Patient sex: M
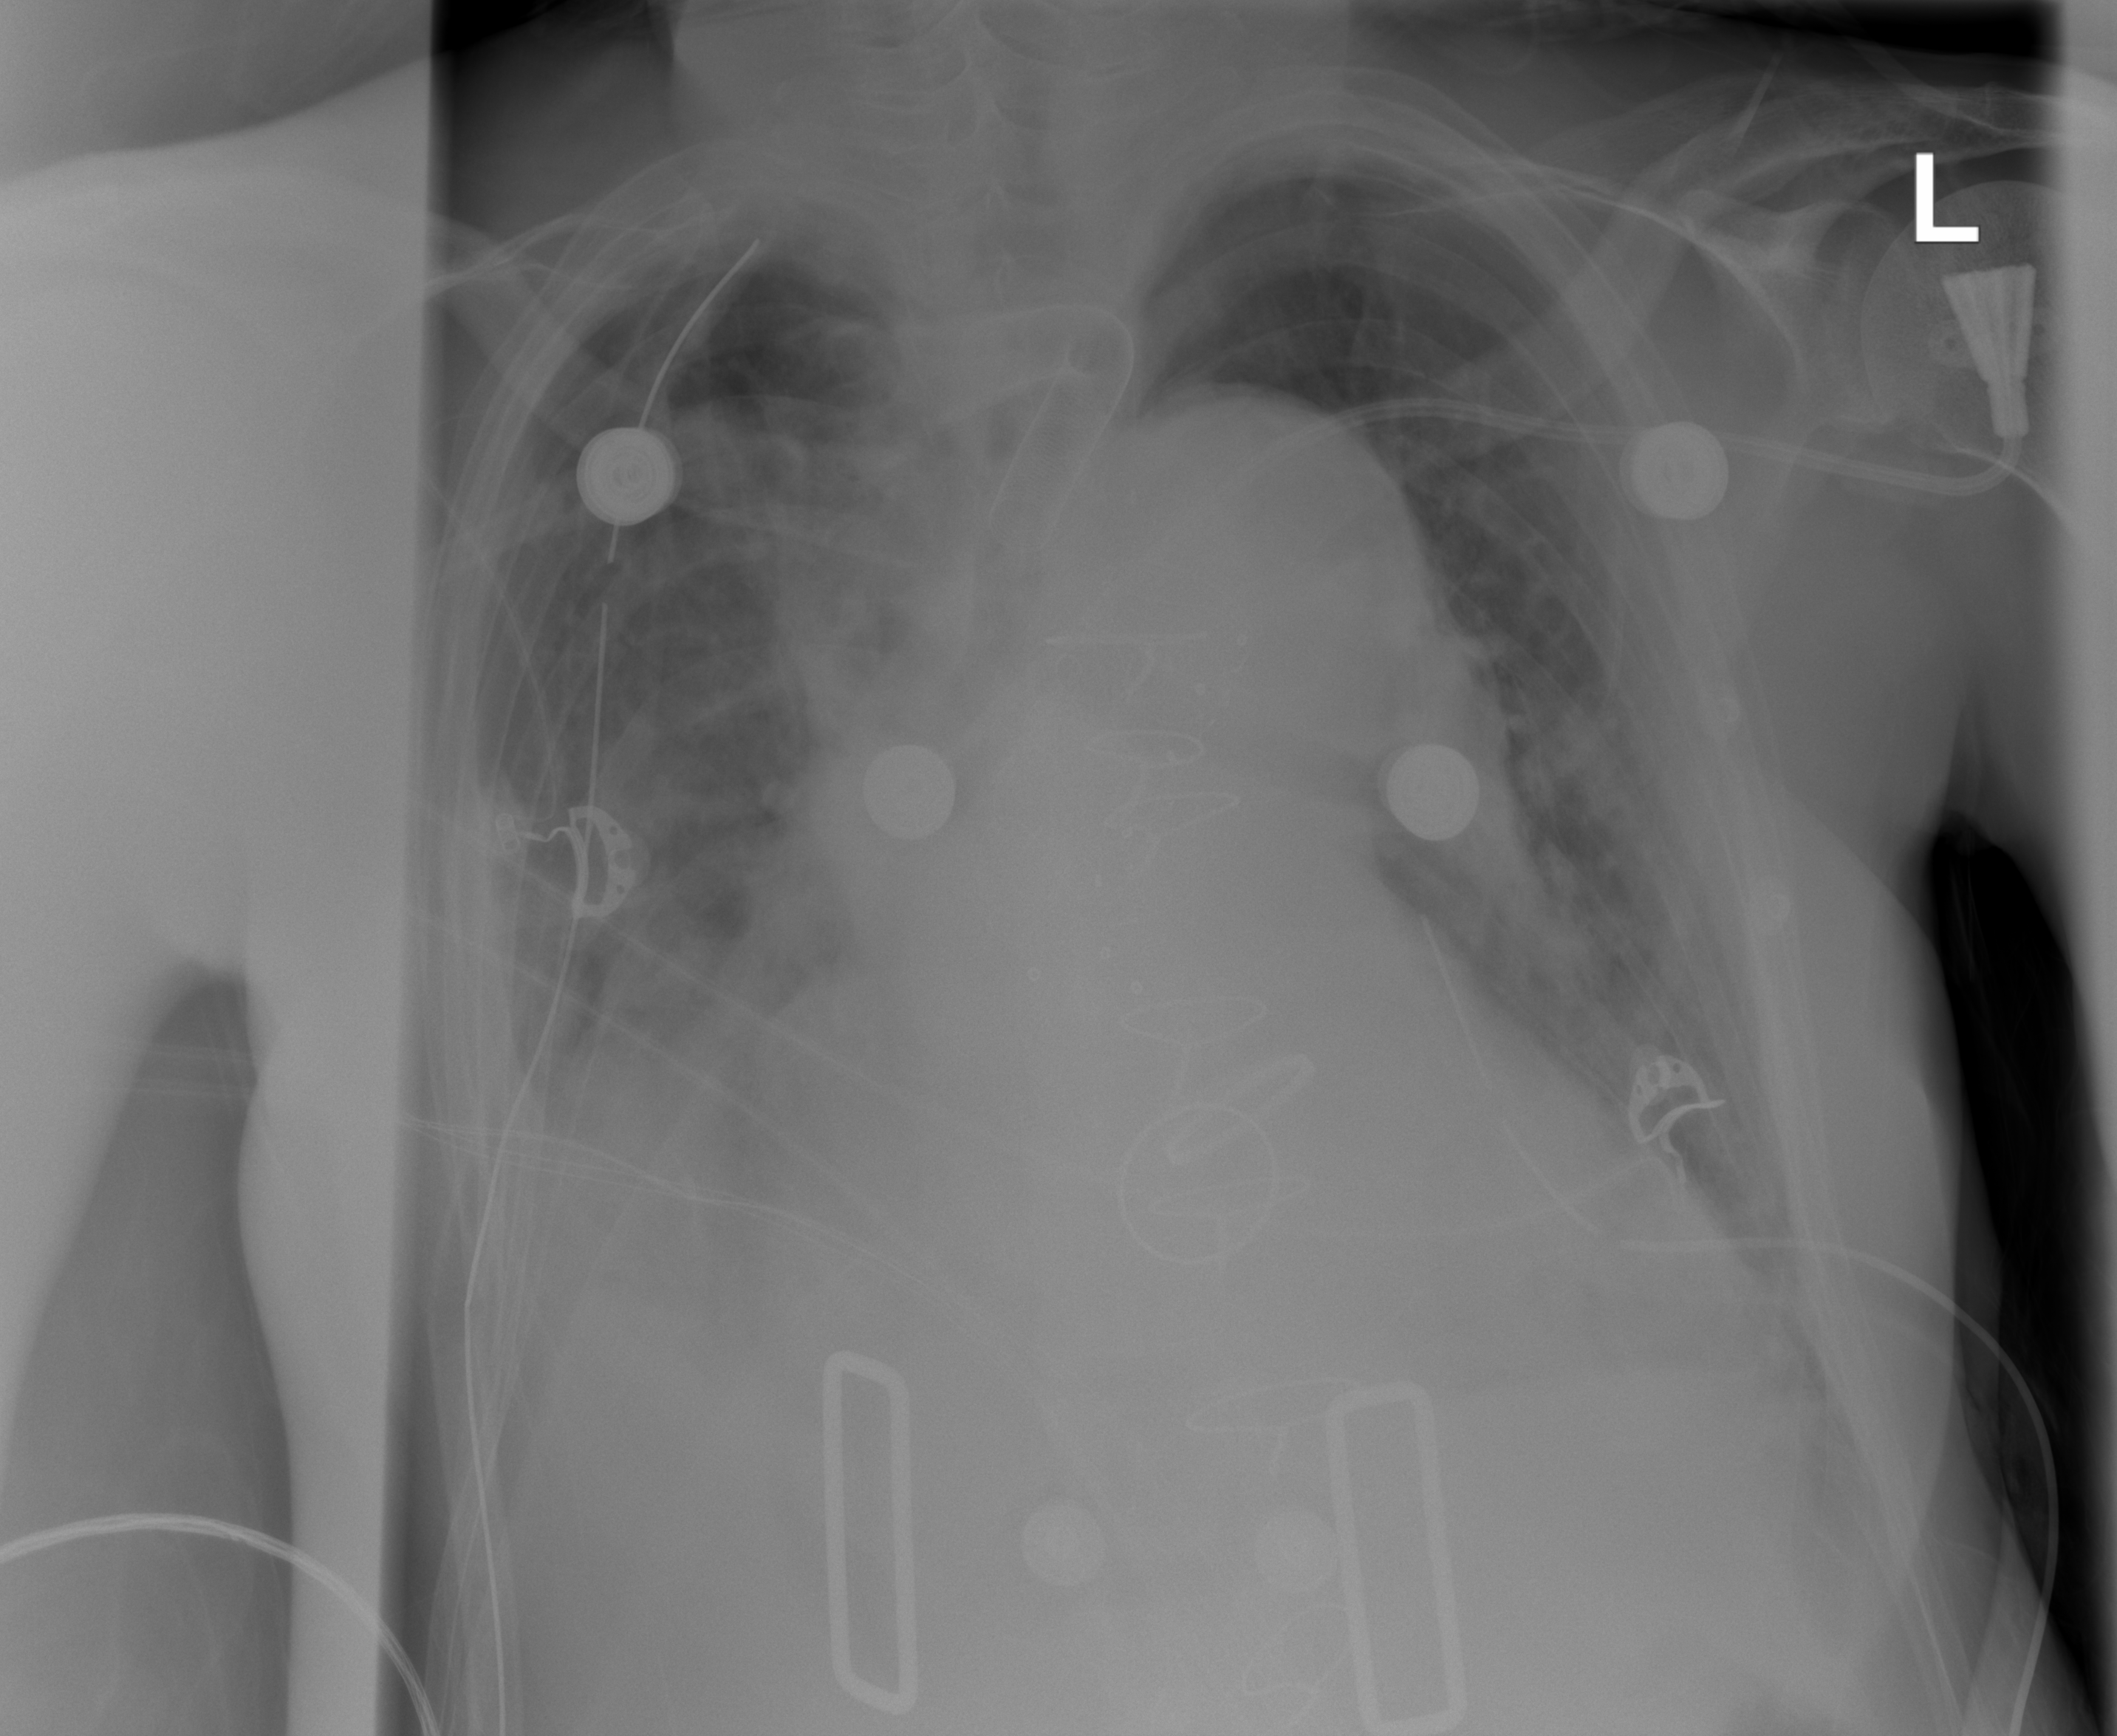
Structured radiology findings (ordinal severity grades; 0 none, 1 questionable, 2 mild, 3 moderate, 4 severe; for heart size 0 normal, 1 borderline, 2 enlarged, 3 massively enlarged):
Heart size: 2
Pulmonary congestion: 3
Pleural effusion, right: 2
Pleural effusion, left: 2
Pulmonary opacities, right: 2
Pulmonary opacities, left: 0
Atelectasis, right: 2
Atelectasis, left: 2